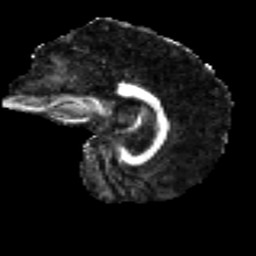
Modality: FA
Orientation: sagittal
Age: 62
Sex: female
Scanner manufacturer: ge
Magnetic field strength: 3 T
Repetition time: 7.8 s
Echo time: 0.0606 s